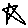
Label: star